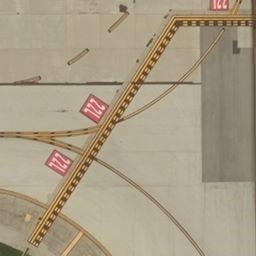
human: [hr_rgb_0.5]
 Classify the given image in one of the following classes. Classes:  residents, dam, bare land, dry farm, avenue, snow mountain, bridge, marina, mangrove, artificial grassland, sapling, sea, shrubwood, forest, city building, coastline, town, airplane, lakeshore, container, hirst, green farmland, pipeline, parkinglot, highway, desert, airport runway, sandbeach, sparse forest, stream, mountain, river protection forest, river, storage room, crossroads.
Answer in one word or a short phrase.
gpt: airport runway